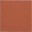
Piece: xx